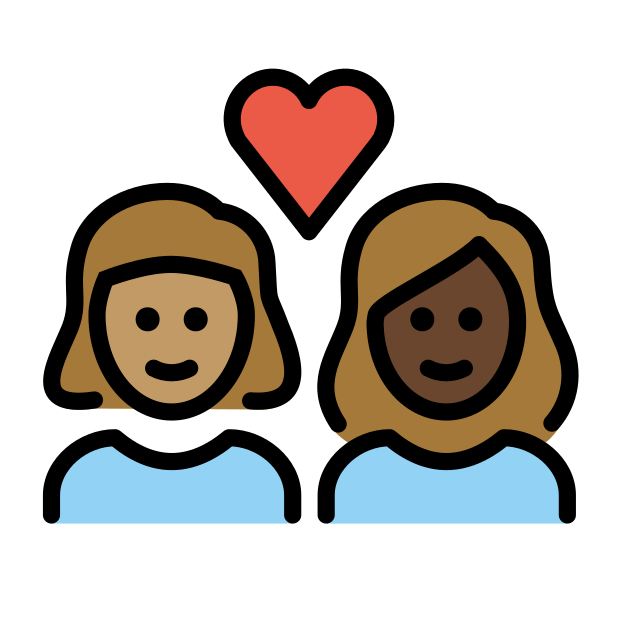
couple with heart: woman, woman, medium skin tone, dark skin tone